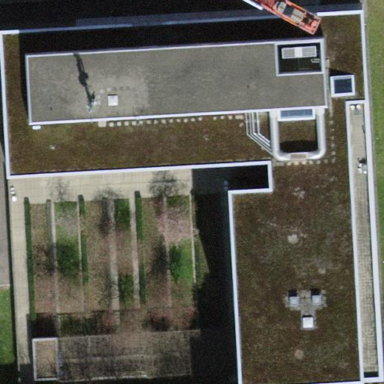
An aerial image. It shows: Building.